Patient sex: F
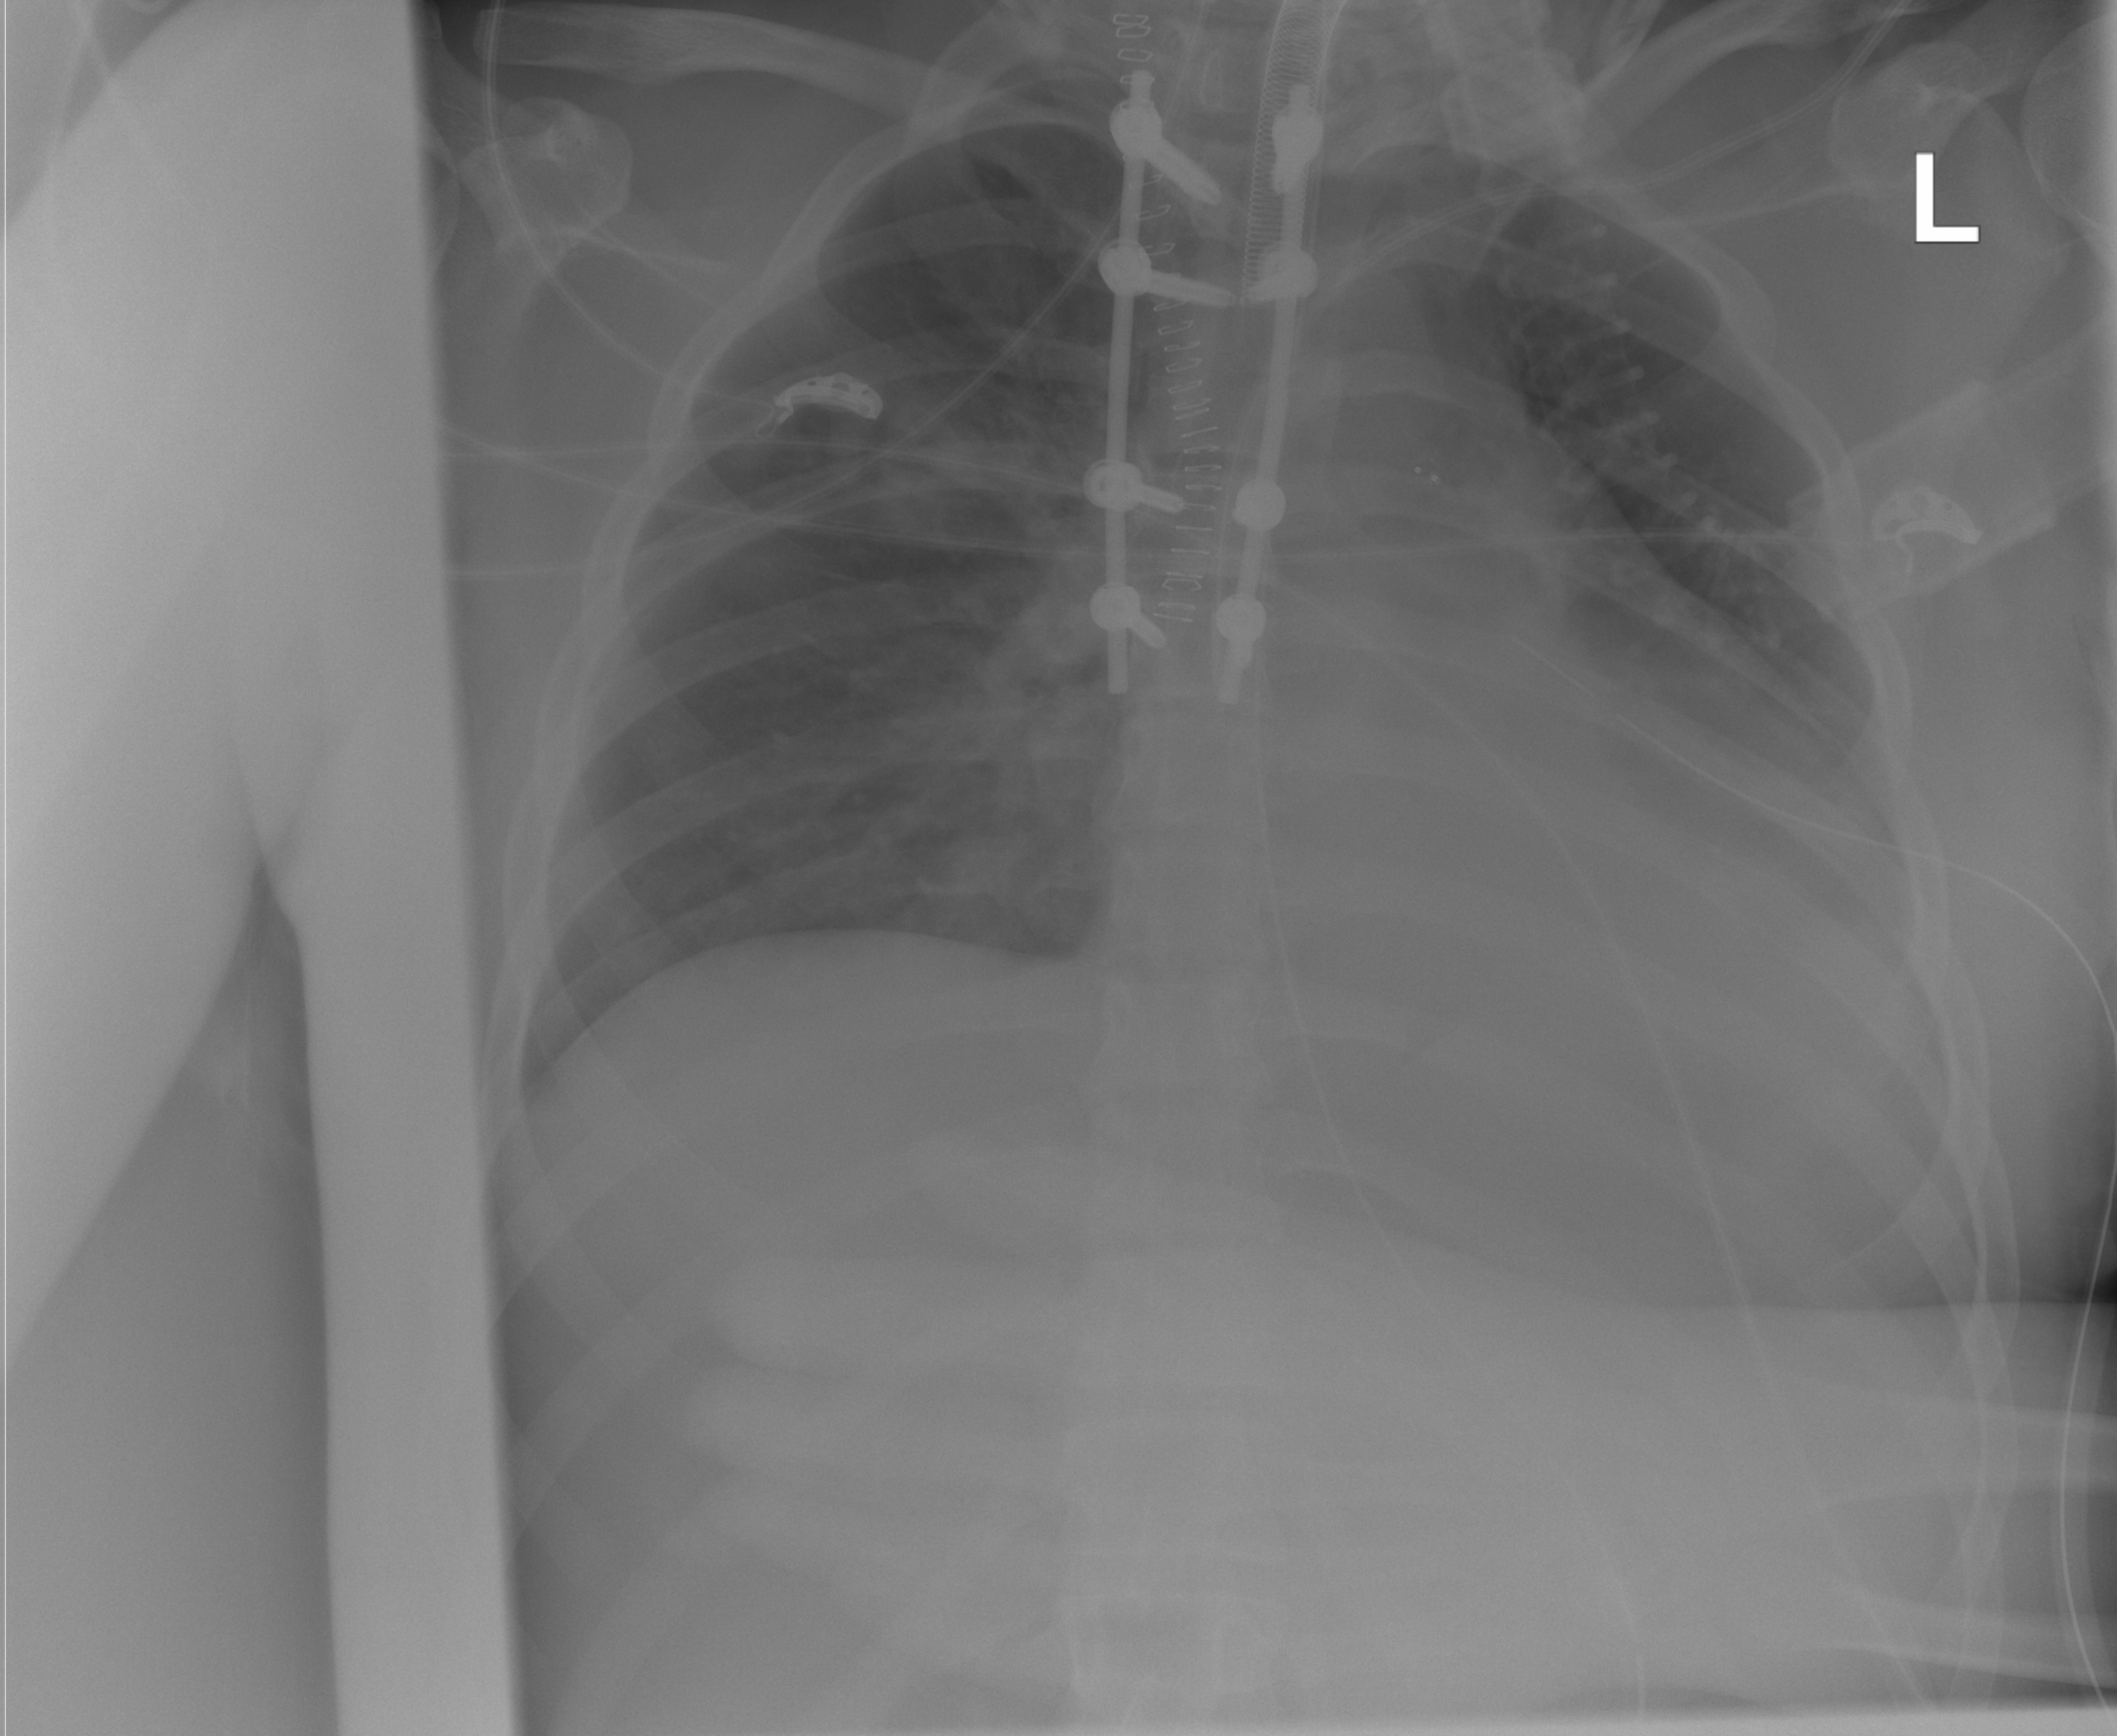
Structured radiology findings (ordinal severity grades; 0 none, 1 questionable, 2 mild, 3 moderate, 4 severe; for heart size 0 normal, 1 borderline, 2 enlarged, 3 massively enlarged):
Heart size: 2
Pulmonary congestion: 0
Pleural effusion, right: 2
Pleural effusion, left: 2
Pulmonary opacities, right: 2
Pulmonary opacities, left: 0
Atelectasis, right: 2
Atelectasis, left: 0